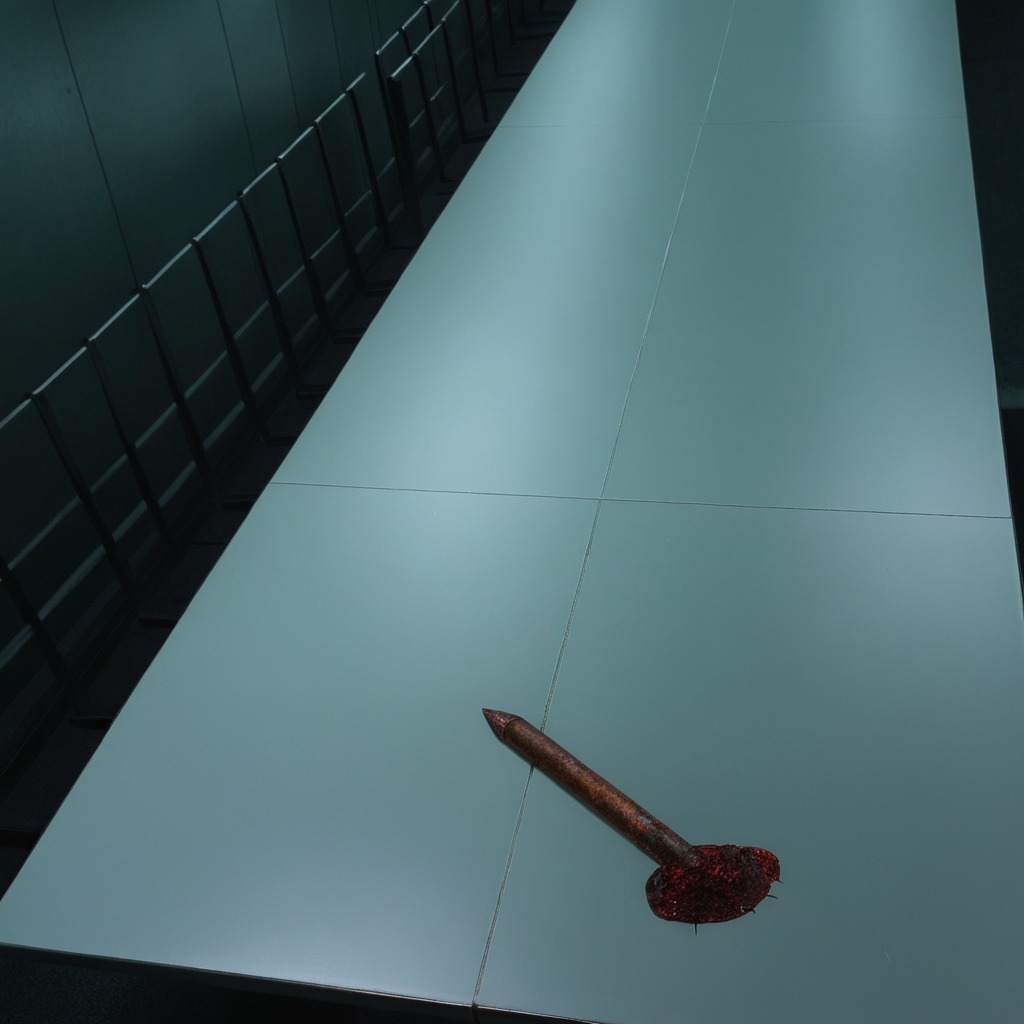
A nail is lying on a clean empty table in a railway signal maintenance room lit by harsh overhead fluorescents.